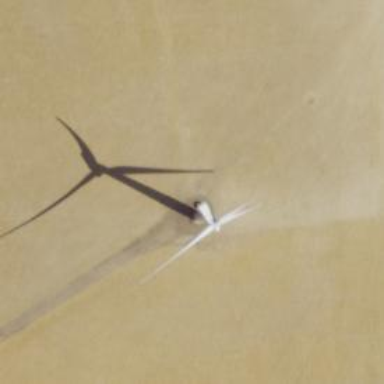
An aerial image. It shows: Wind generator powered by horizontal-axis wind turbine.